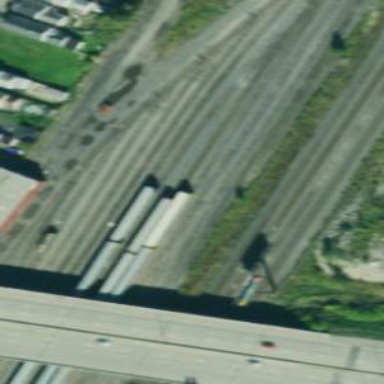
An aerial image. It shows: Railway yard used for servicing trains.